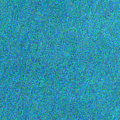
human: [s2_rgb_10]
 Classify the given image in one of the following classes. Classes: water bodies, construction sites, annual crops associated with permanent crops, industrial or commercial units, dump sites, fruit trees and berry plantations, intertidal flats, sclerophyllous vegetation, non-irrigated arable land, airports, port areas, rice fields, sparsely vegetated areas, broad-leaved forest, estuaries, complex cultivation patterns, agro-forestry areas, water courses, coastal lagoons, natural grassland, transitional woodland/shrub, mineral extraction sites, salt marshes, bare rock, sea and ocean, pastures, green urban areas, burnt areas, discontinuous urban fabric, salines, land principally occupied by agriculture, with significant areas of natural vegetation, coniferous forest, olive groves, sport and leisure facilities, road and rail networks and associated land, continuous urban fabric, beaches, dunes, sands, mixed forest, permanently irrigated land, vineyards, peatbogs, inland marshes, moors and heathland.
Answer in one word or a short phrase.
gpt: sea and ocean